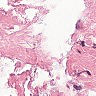
Metastatic tissue present: no